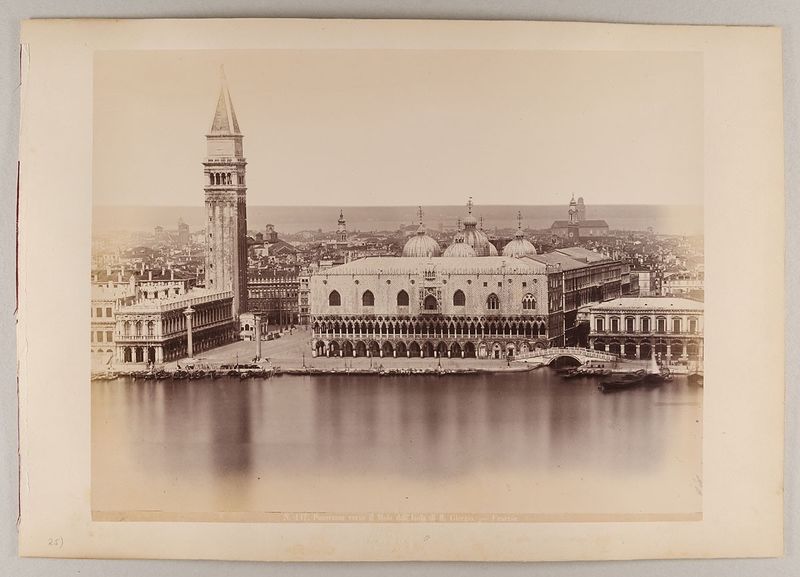
Titel: Venezia - Panorama verso il Molo dall' Isola di S. Giorgio Maggiore
Künstler: Carlo Naya
Standort: Hamburg
Institution: Museum für Kunst und Gewerbe Hamburg
Schlagwörter: kirchturm, stadt, architektur, kirche, ort, dorf, foto, fotografie, photographie, stadtansicht, palazzo, photo, karton, campanile, piazza, architekturfotografie, dogenpalast, markusplatz, aussenbau, ducale, albumin, san, maggiore, lichtbild, giorgio, reisefotografie, marco, historische, markusturm, alte stadtansicht, architekturphotographie, bildwerke, angewandte und bildende kunst, hessische systematik, alte ansicht, schwarzweißpositivverfahren, silbersalzverfahren, schwarzweißfotografie, gebäude, örtlichkeit, straße, stätte, straßen, plätze, reisephotographie, albuminpapier